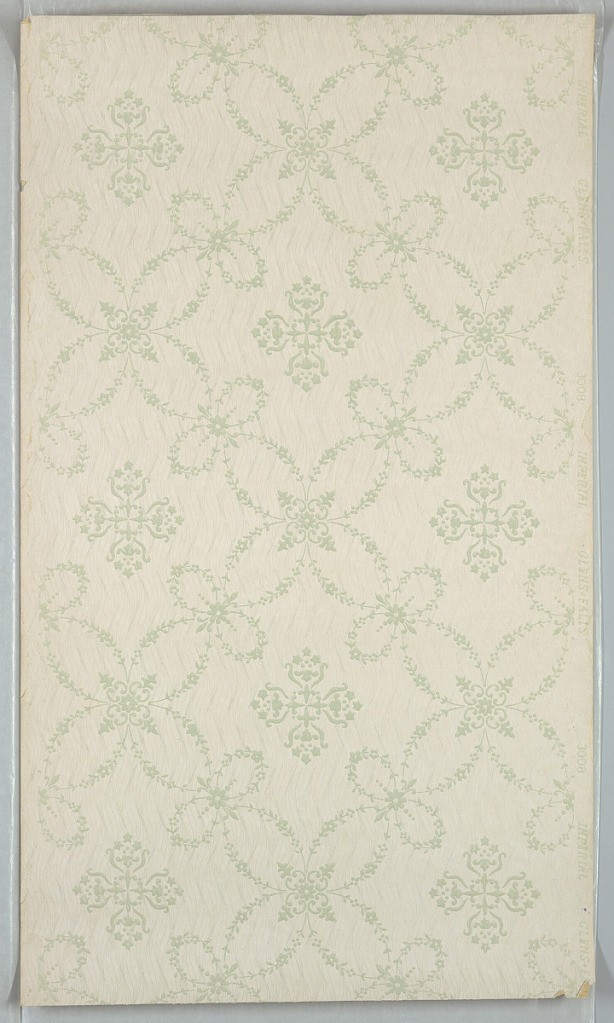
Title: Ceiling paper
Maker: Imperial Wallcoverings Inc., American, founded 1901
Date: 1905–1915
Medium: Machine-printed paper, liquid mica
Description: Foliate quatrefoil shapes forming a trellis pattern. Printed on background of zig-zag stripes.